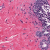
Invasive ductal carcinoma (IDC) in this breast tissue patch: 0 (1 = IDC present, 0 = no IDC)